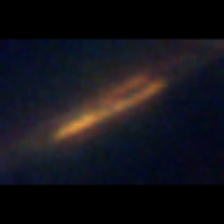
Taxon: Pennate
Group: Diatoms